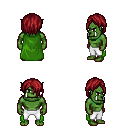
a pixel art fantasy rpg character, male body template, orc, green skin, green cape, white pants, brunette bangs hairstyle, four views (front, back, left, right), 2x2 character sprite sheet, small pixel art, hard edges, no anti-aliasing